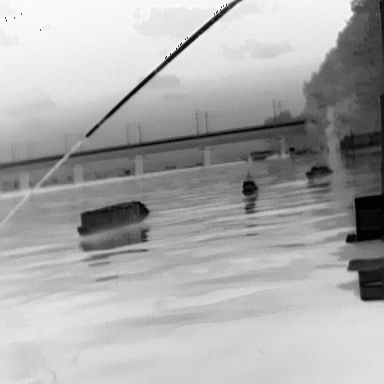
There are three objects shown in the infrared image, including two warships, and a fishing_boat.